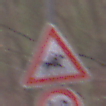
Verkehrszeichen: ReiterLinks
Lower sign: Geschwindigkeit10
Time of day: Midday
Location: Outdoor (Nature)
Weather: Overcast
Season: Autumn
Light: Natural